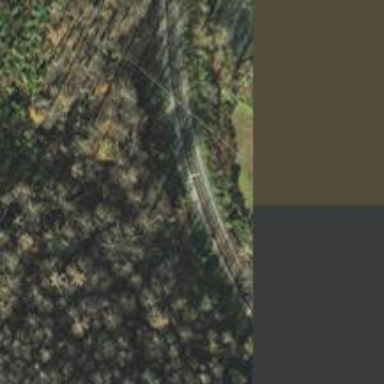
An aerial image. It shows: Railway track.